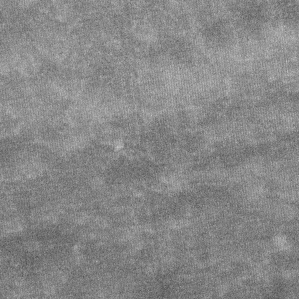
Label: frost